Question: I basically made 960 layout with 3 divs to easily place child divs with images and text. For some reason I can't make the first background-image to display.
What am I doing wrong?

'''
<div class="wrap">
<div id="left">1
<div id="logo"></div>
</div>
<div id="middle">2</div>
<div id="right">3</div>
</div>
'''
'''
html, body { background-image:url(../bg.png);
margin: 0;
padding: 0;
border: 0
}
.wrap {
background: #e7e7e7;
text-align: center;
width: 840px;
margin:auto;
padding-left:60px;
padding-right:60px;
}
#left, #middle, #right {
background: #ccc;
display: inline-block;
margin-right: -4px;
width:280px;
}
#logo {
display: block;
position: relative;
background-image:url(../logo.png));
width:40px;
height:40px;
}
'''
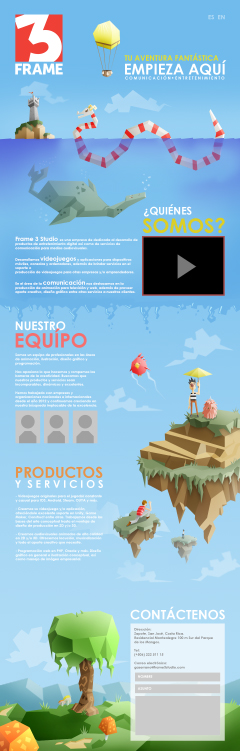
Answer: '''
background-image:url(../logo.png));
'''
Should be...
'''
background-image: url(../logo.png);
'''
You may also want to use background-repeat: no-repeat; background-position: center center; and background-size: cover; to make proper use of the background of a div.